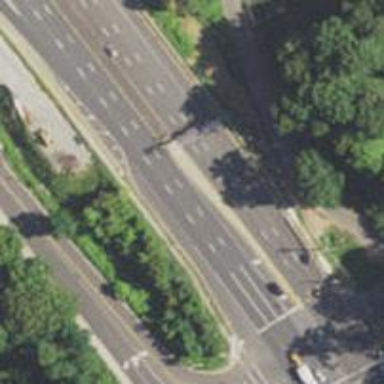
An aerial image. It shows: Motorway junction.